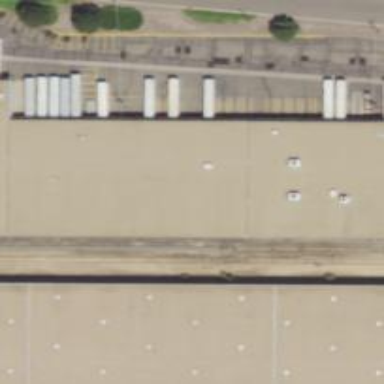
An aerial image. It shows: Warehouse building.